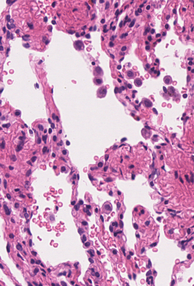
Tumor epithelial tissue: no
Tumor-associated stroma tissue: no
Normal tissue: yes